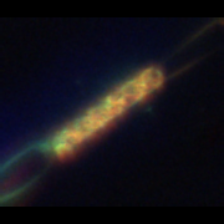
Taxon: Chaetoceros
Group: Diatoms